This time-frequency spectrogram was computed from a bearing vibration snapshot; brighter regions carry more energy. Determine the bearing's health state. Answer with exactly one of: normal, inner_race, outer_race, ball.
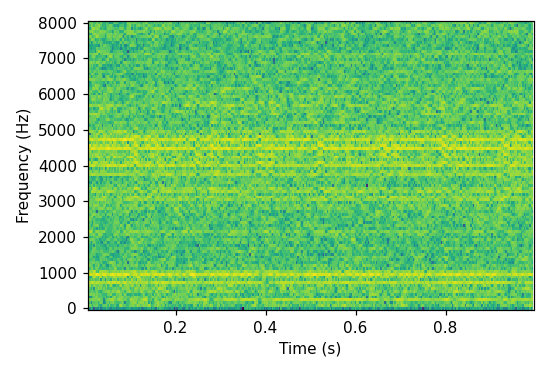
Answer: outer_race